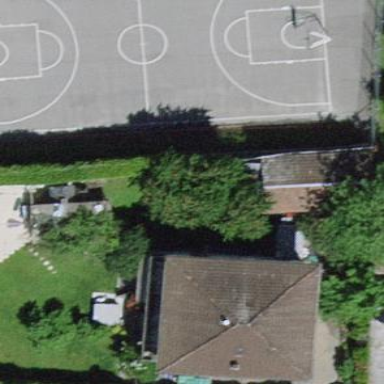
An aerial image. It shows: Basketball court in the leisure land pitch.